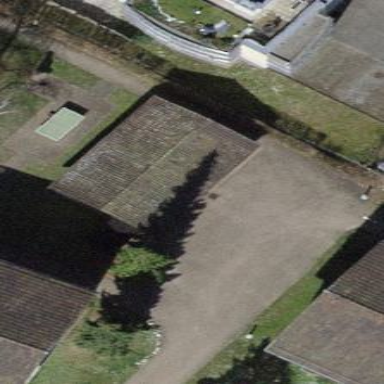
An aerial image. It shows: Group of garages.